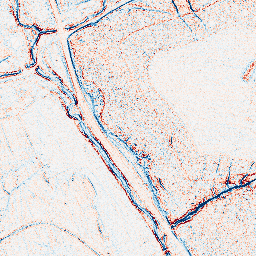
Category: edge_preserving
Decomposition family: anisotropic_diffusion
Decomposition parameters: iterations: 5
kappa: 50
gamma: 0.05
Upsampling method: quadratic
Upsampling parameters: scale: 8
Upsampling scale: 8